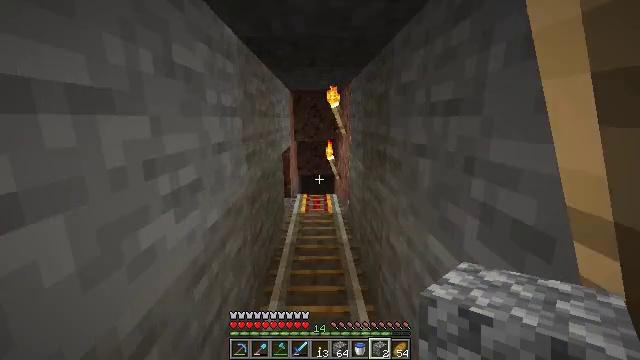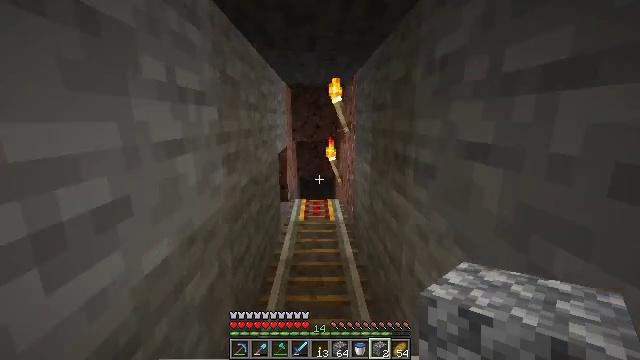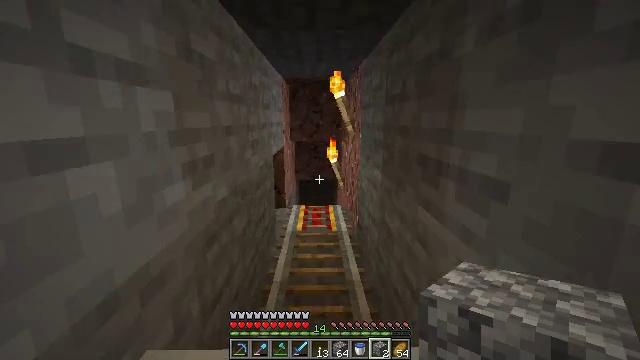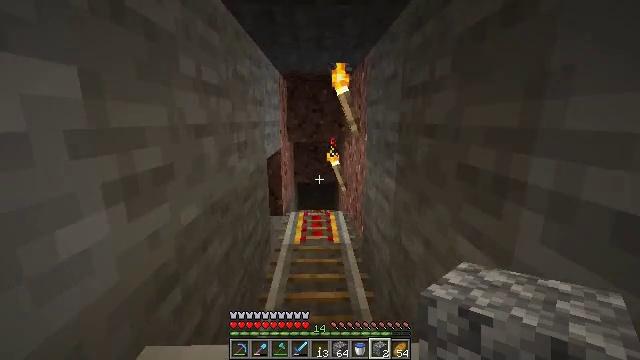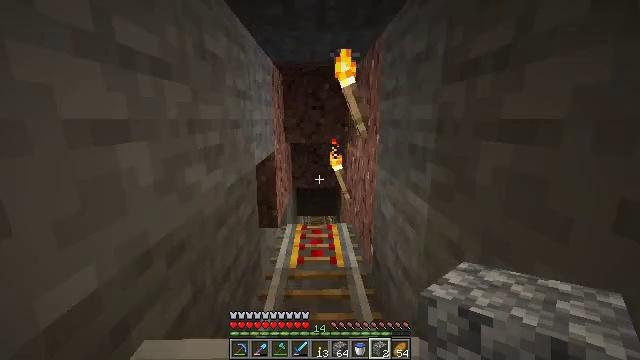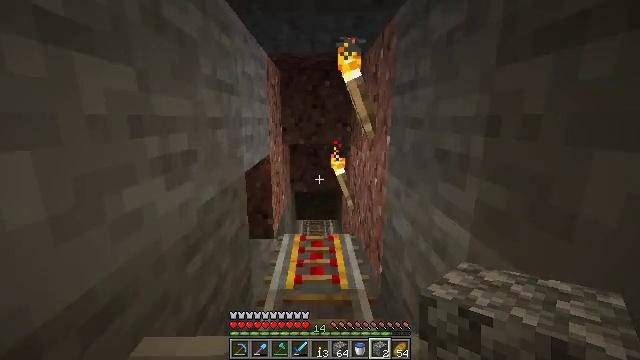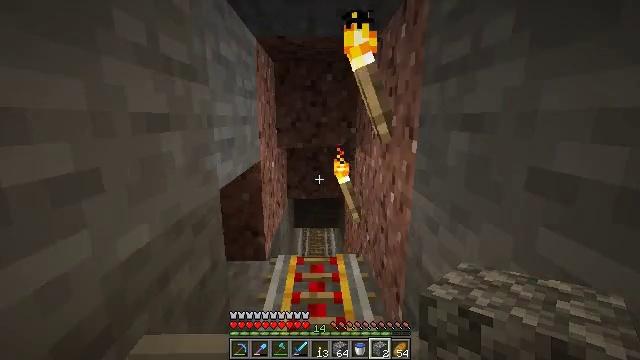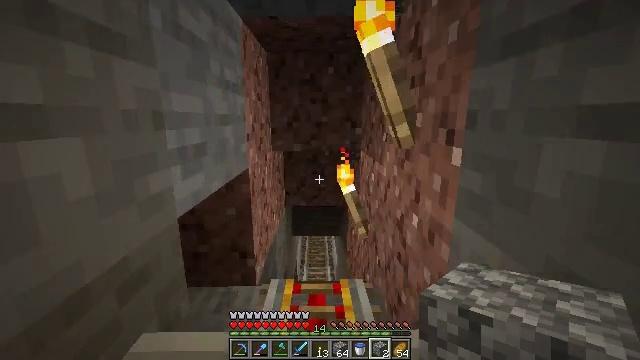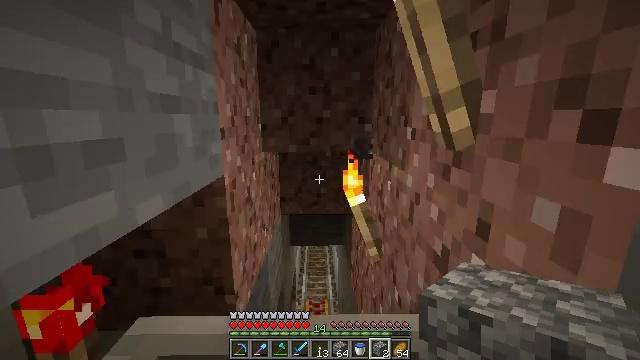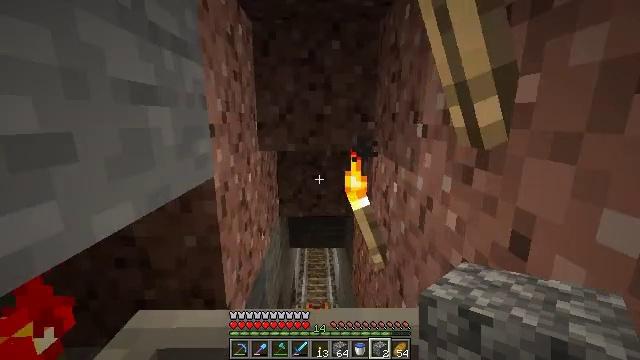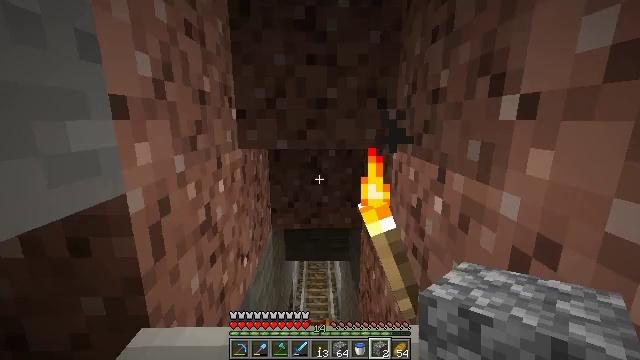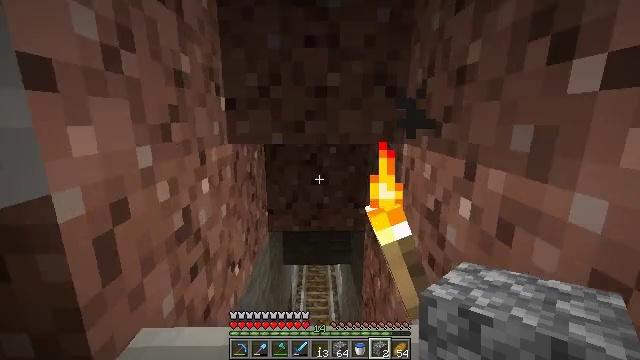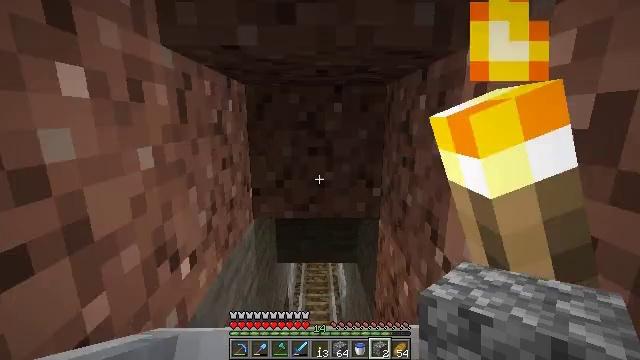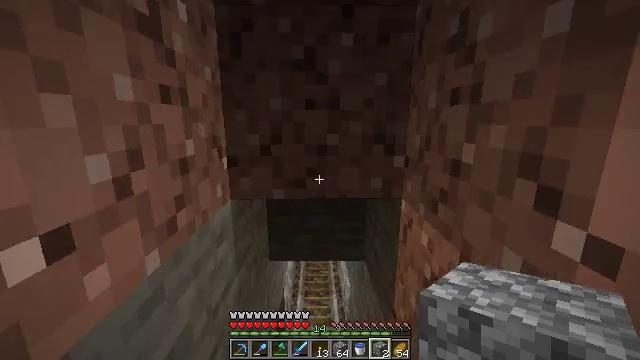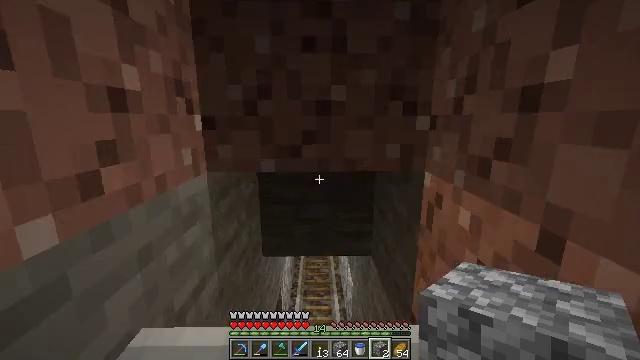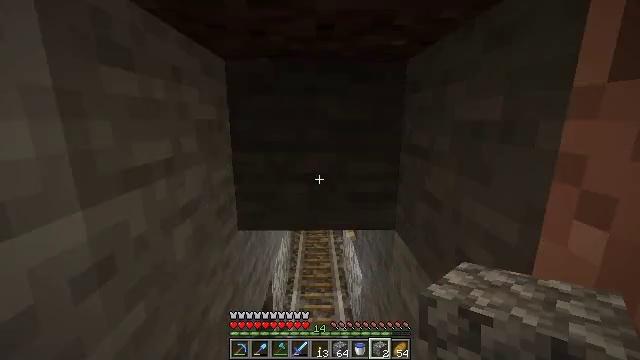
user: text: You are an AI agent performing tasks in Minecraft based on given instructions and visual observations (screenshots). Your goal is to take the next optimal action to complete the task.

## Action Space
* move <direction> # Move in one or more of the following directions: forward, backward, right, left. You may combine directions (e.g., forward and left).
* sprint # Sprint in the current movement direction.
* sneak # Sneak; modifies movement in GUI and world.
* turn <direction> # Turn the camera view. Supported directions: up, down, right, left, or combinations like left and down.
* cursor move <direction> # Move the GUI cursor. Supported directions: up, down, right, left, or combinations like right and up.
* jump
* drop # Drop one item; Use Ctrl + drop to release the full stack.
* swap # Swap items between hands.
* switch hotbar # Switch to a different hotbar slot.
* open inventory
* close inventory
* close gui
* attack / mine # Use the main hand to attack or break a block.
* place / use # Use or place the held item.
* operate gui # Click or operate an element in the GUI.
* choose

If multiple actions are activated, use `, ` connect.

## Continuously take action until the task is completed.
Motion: motion action
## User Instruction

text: Remove an iron nugget from the inventory.
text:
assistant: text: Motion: no_op
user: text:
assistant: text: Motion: no_op
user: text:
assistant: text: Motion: no_op
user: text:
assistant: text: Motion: no_op
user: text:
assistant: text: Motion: no_op
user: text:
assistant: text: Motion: no_op
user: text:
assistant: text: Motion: no_op
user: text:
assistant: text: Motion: no_op
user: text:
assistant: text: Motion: no_op
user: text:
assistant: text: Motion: no_op
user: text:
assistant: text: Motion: no_op
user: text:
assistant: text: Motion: no_op
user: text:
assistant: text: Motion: no_op
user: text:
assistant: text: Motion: no_op
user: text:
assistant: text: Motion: no_op
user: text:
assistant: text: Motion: no_op
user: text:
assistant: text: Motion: no_op
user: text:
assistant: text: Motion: no_op
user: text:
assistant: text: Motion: no_op
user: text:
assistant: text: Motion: no_op
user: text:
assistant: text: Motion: no_op
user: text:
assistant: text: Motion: no_op
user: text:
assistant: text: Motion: no_op
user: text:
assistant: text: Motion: no_op
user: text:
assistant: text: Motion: no_op
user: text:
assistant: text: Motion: no_op
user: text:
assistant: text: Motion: no_op
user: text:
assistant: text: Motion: no_op
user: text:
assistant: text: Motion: no_op
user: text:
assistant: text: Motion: no_op